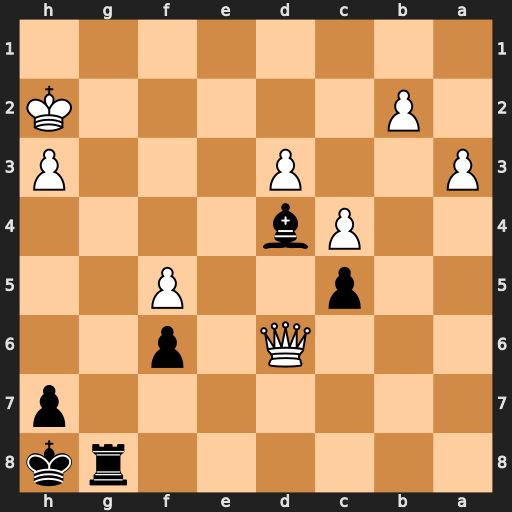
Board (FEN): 6rk/7p/3Q1p2/2p2P2/2Pb4/P2P3P/1P5K/8
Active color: b
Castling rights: -
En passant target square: -
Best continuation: Be5+ Qxe5 fxe5